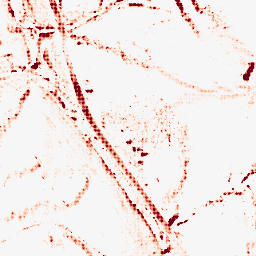
Category: morphological
Decomposition family: morphological_diamond
Decomposition parameters: operation: opening
radius: 5
Upsampling method: sinc_blackman
Upsampling parameters: scale: 4
kernel_size: 4
Upsampling scale: 4